Interaction volume radius: 5 \u00c5
Interaction volume height: 25 \u00c5
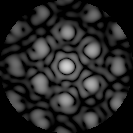
Disorder parameter: 0.2593